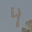
Label: 4